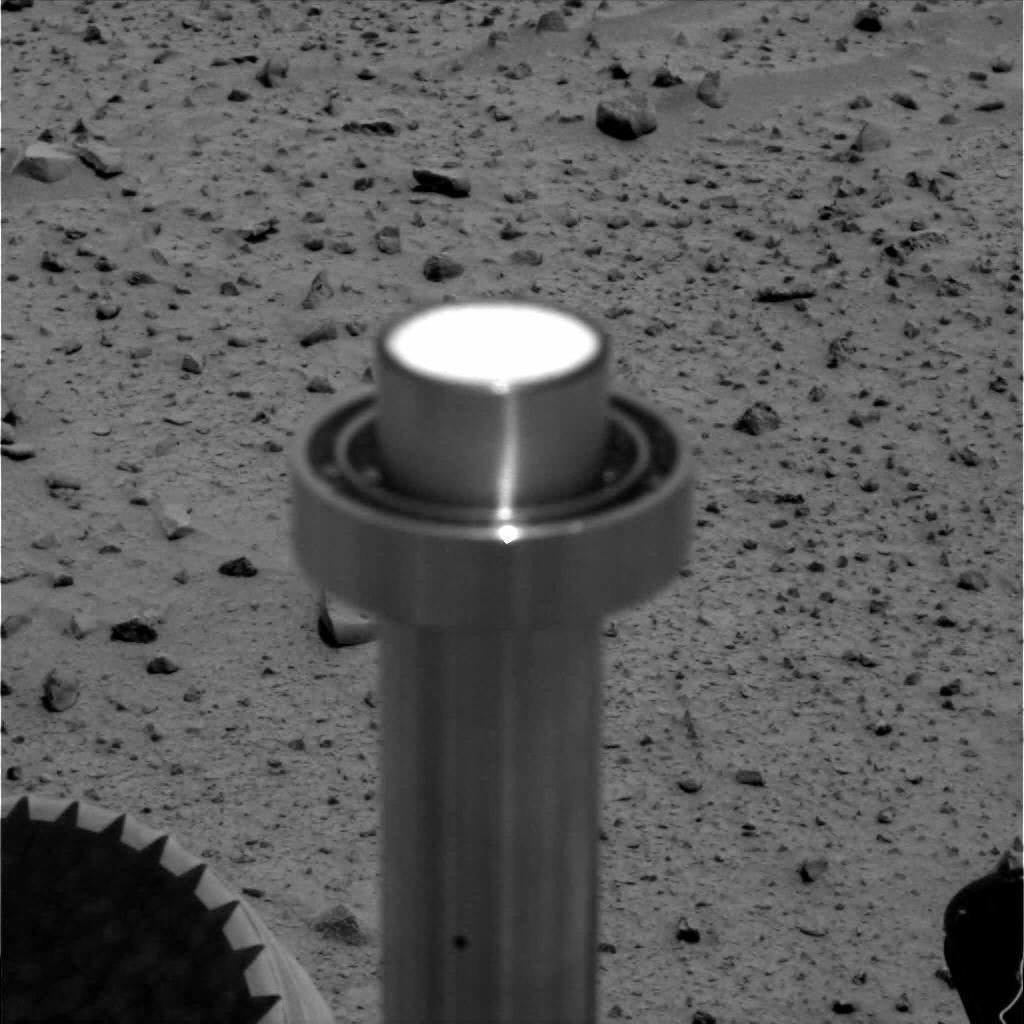
Terrain classes present: Background, Gravel / Sand / Soil, Rock, Shadow